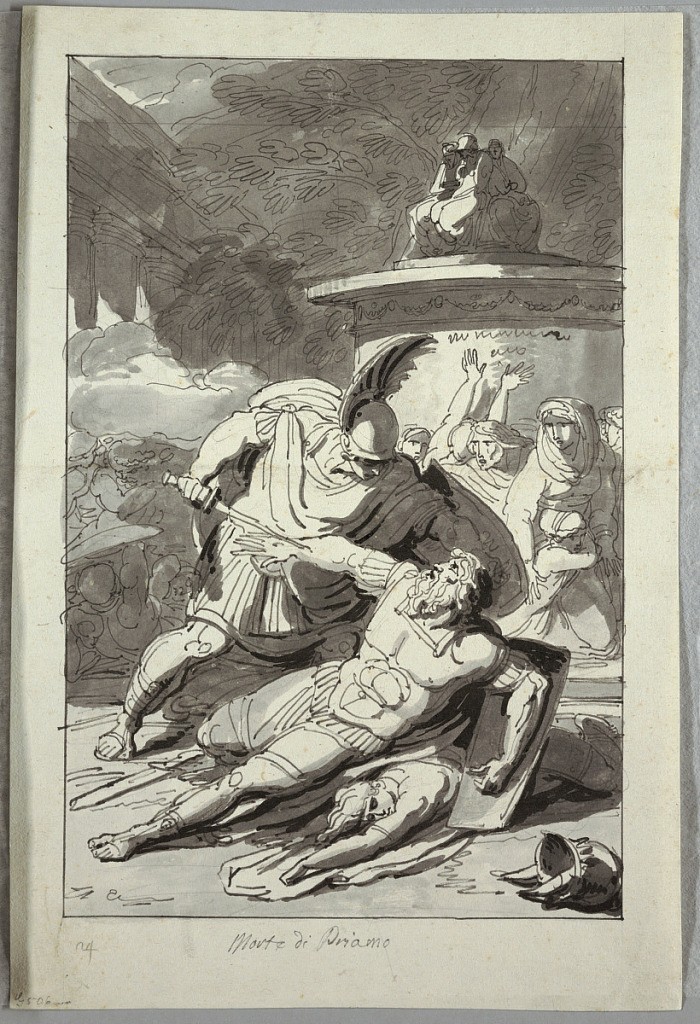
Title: The Death of Priamus
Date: ca. 1800
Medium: Pen and gray ink, gray wash over traces of black chalk on paper
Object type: Drawing
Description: Phyrrhus killing Priamus, who falls on the body of his youngest son, Polites. In the right middle plane is a group of women, in front of an altar with statues. At left, a battle scene, in front of a colonnade.